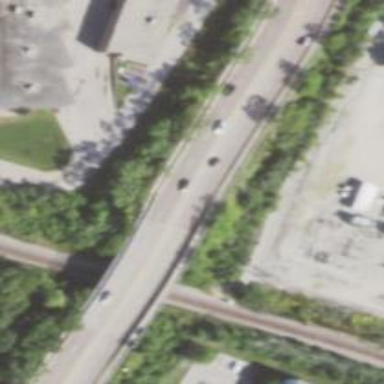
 featuring bridge. There is separate sidewalk beside it."